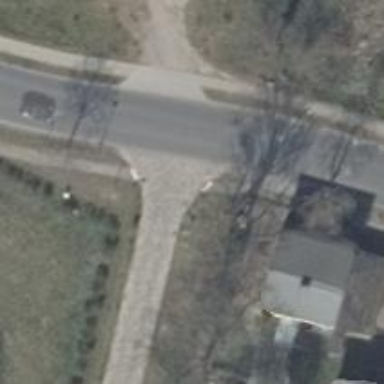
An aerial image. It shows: Road with "give way" sign.